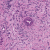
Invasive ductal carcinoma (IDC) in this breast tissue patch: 1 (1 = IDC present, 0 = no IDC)